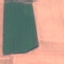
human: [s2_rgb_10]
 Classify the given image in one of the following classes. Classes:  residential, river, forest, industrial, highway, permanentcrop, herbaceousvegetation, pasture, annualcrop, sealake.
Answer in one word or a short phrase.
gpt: AnnualCrop